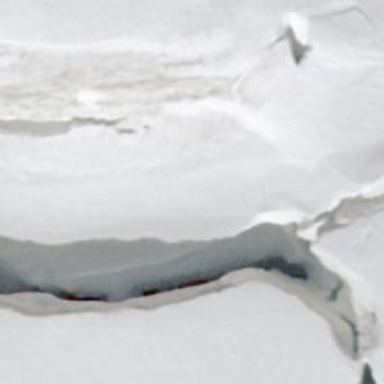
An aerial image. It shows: Crevasse in the natural environment.